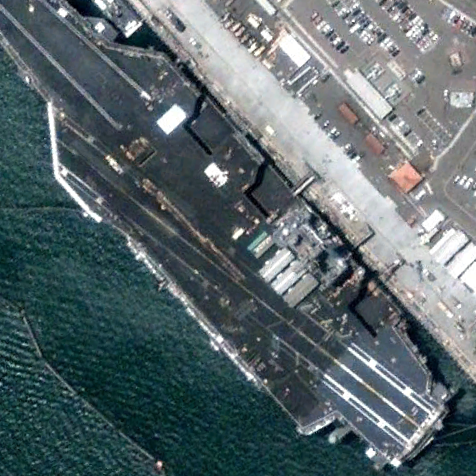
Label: aircraft_carrier